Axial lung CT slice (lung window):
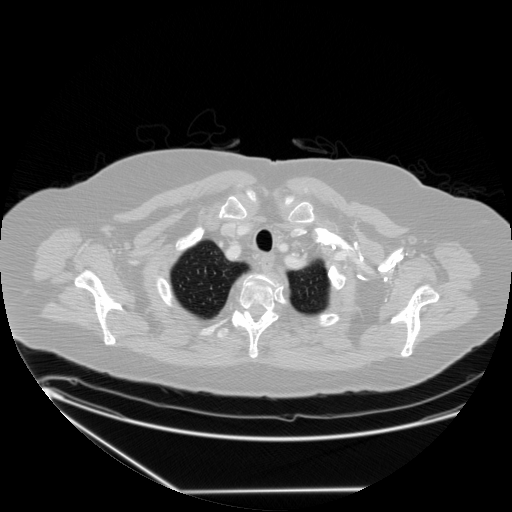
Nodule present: no